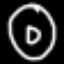
Label: donut